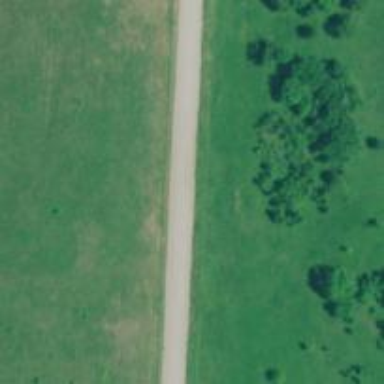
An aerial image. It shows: Unclassified road.